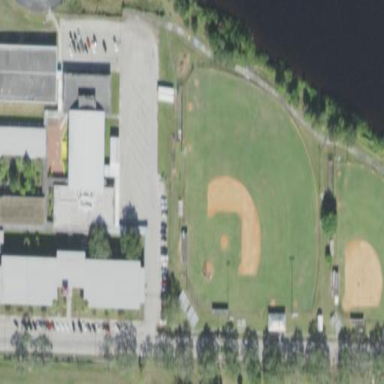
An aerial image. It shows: Baseball pitch for leisure and sports activities.